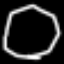
Label: octagon